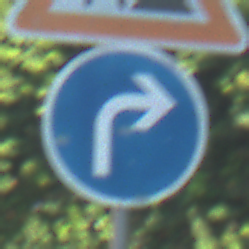
Verkehrszeichen: VorgeschriebeneFahrtrichtungRechts
Zusatzzeichen oben: Arbeitsstelle
Umgebung: Outdoor, Urban
Tageszeit: MorningAfternoon
Wetter: PartlyCloudy
Licht: Natural
Jahreszeit: NotSpecified
Kontrast: LowContrast